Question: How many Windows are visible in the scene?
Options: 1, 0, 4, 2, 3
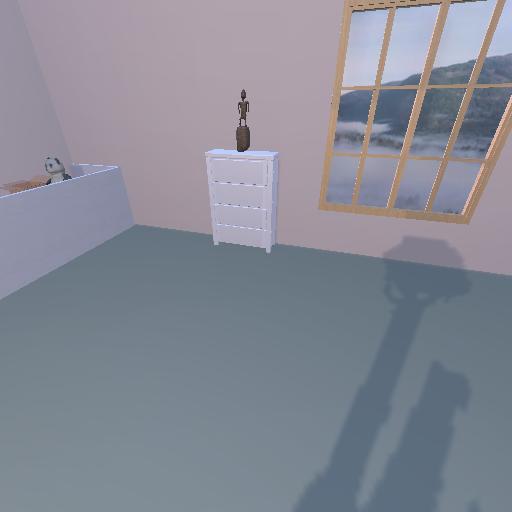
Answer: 1